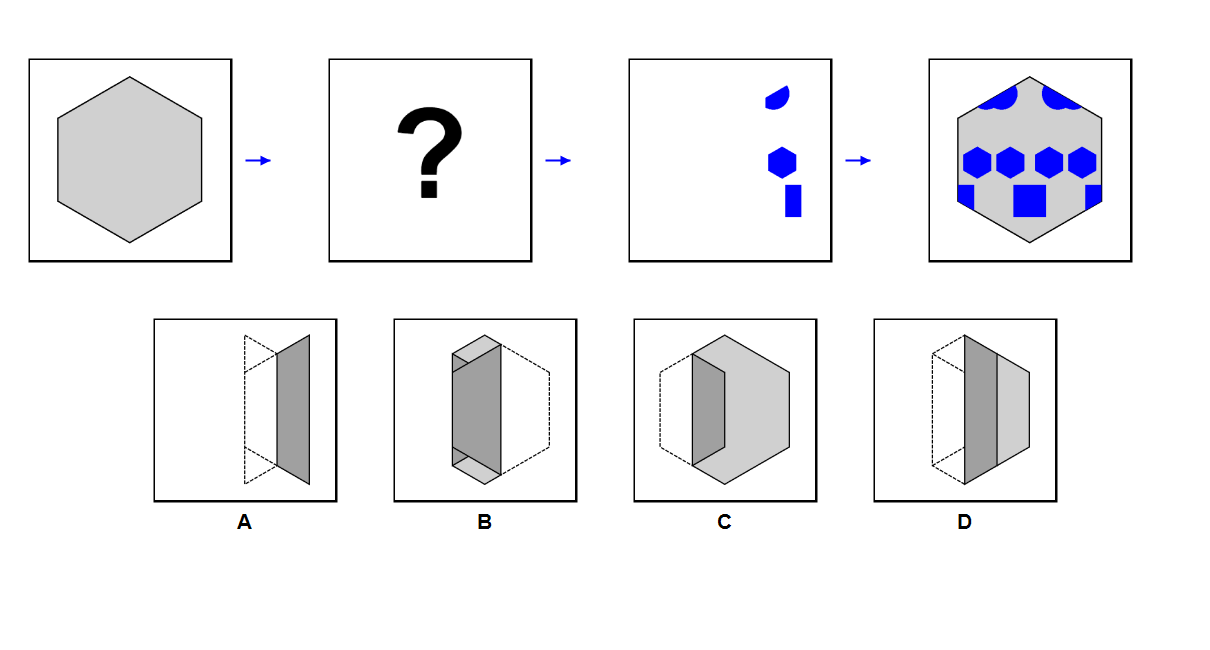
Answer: B